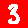
Digit: 3